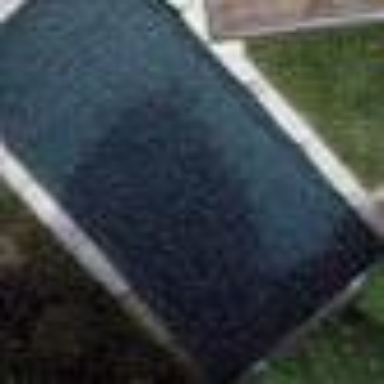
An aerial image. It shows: Swimming pool located in leisure land.